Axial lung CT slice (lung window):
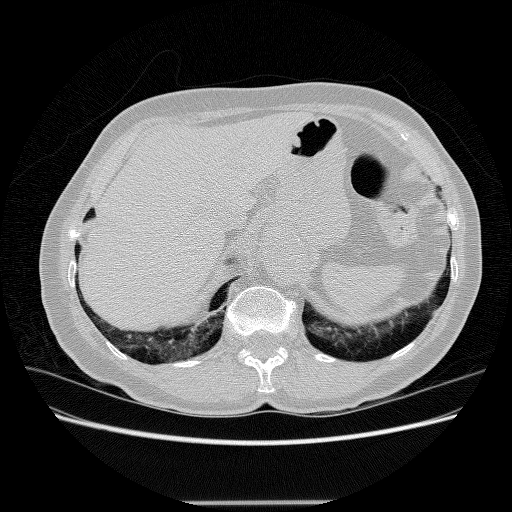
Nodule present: no